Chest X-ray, PA view. Patient: 18 years old, sex F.
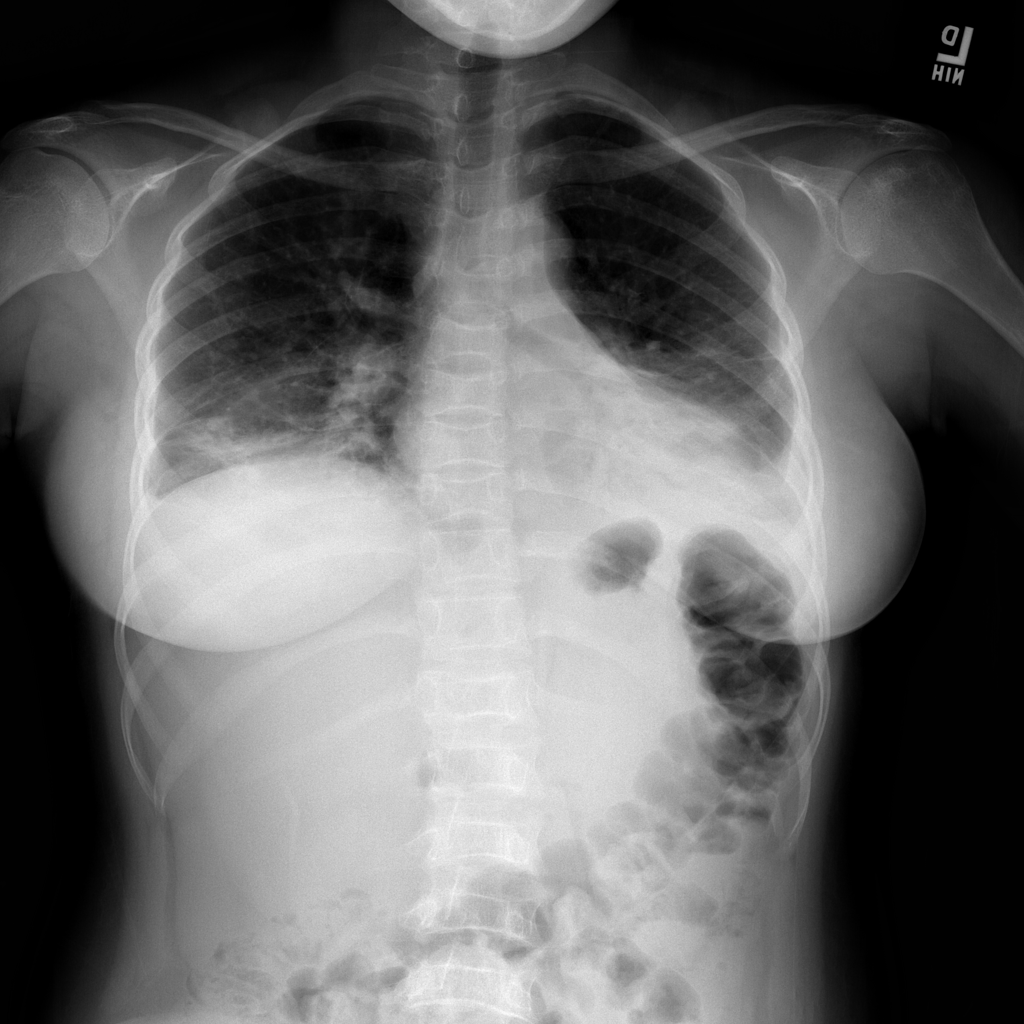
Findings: Atelectasis, Effusion